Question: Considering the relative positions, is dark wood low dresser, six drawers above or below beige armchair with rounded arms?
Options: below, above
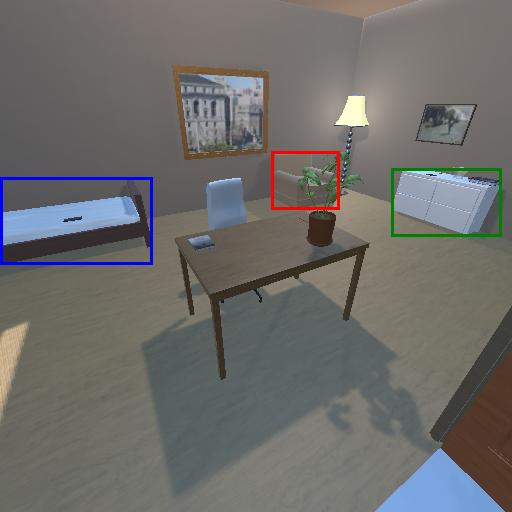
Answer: below